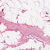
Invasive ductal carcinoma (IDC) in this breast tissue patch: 0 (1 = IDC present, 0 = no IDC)